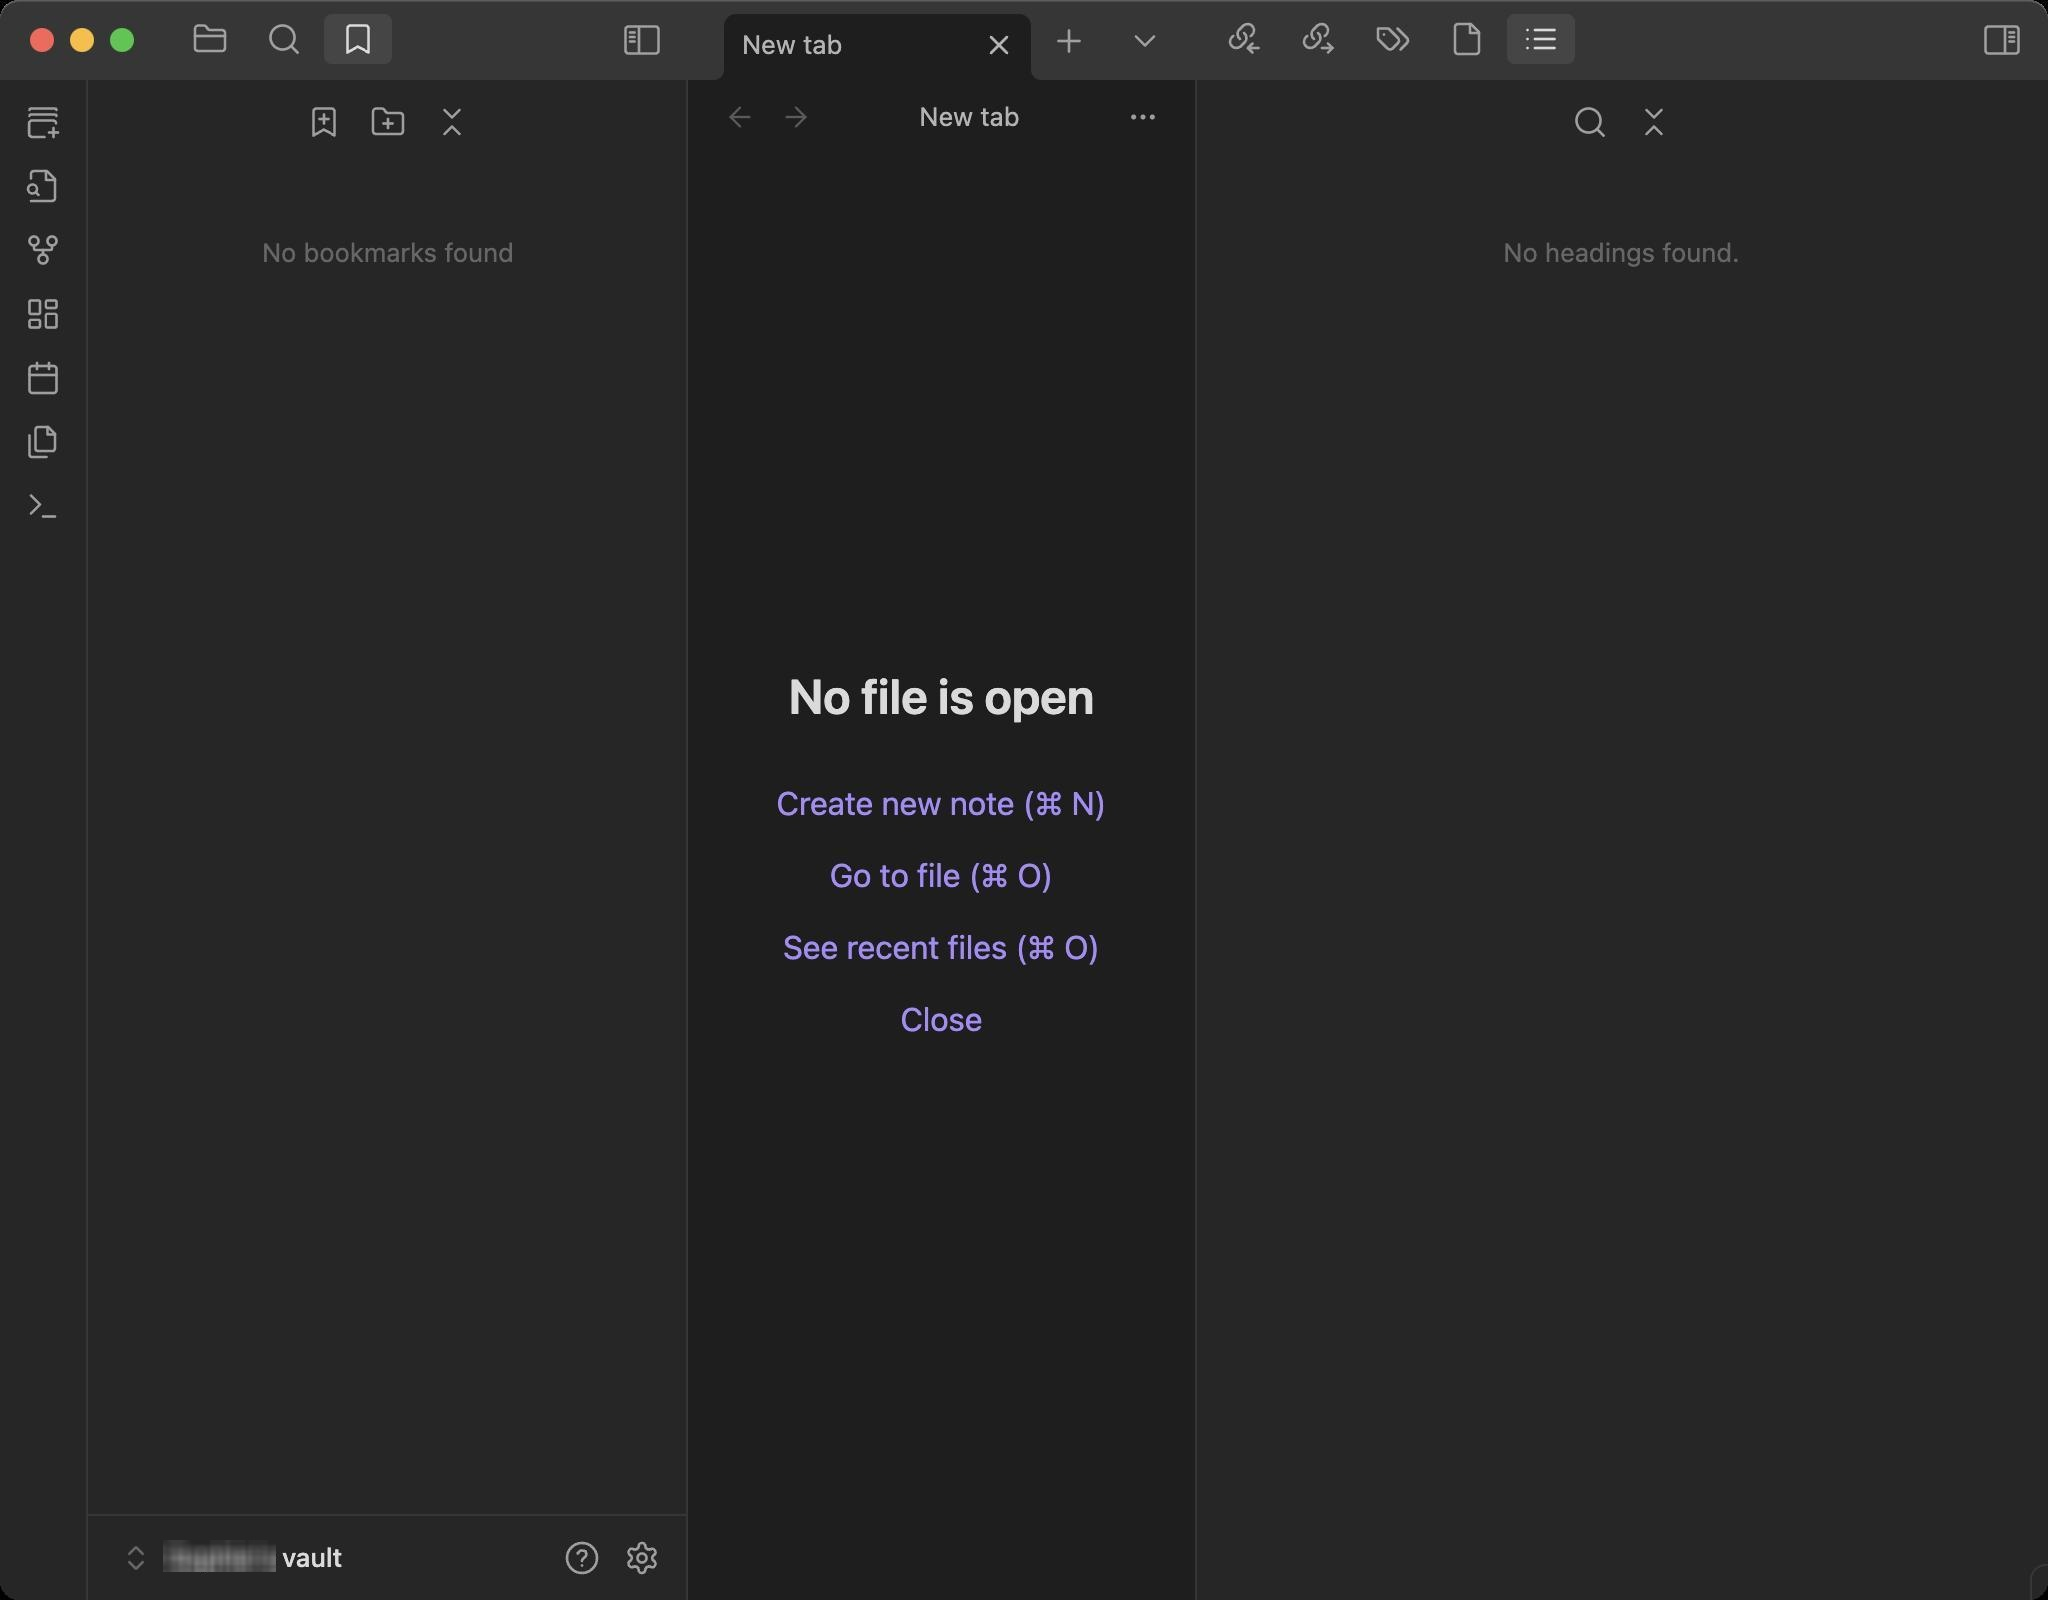
Accessibility tree:
{"name": "New_tab_-_Sophie's_vault_-_Obsidian_v1.6.7", "role": "AXWindow", "description": null, "role_description": "standard window", "value": null, "position": "325.00;113.00", "size": "1024;800", "children": [{"name": "", "role": "AXGroup", "description": "", "role_description": "group", "value": "", "position": "0.00;0.00", "size": "1024;800", "children": [{"name": "", "role": "AXGroup", "description": "", "role_description": "group", "value": "", "position": "0.00;0.00", "size": "1024;800", "children": [{"name": "", "role": "AXGroup", "description": "", "role_description": "group", "value": "", "position": "0.00;0.00", "size": "1024;800", "children": [{"name": "", "role": "AXGroup", "description": "", "role_description": "group", "value": "", "position": "0.00;0.00", "size": "1024;800", "children": [{"name": "New_tab_-_Sophie's_vault_-_Obsidian_v1.6.7", "role": "AXWebArea", "description": "", "role_description": "HTML content", "value": "", "position": "0.00;0.00", "size": "1024;800", "children": [{"name": "", "role": "AXGroup", "description": "", "role_description": "group", "value": "", "position": "0.00;0.00", "size": "1024;800", "children": [{"name": "", "role": "AXGroup", "description": "", "role_description": "group", "value": "", "position": "0.00;0.00", "size": "1024;800", "children": [{"name": "", "role": "AXGroup", "description": "", "role_description": "group", "value": "", "position": "0.00;0.00", "size": "1024;800", "children": [{"name": "", "role": "AXGroup", "description": "", "role_description": "group", "value": "", "position": "0.00;0.00", "size": "1024;800", "children": [{"name": "", "role": "AXGroup", "description": "", "role_description": "group", "value": "", "position": "0.00;40.00", "size": "44;760", "children": [{"name": "", "role": "AXGroup", "description": "Create new unique note", "role_description": "group", "value": "", "position": "7.00;48.00", "size": "30;26", "children": [{"name": "", "role": "AXImage", "description": "", "role_description": "image", "value": "", "position": "13.00;52.00", "size": "18;18", "children": []}]}, {"name": "", "role": "AXGroup", "description": "Open quick switcher", "role_description": "group", "value": "", "position": "7.00;80.00", "size": "30;26", "children": [{"name": "", "role": "AXImage", "description": "", "role_description": "image", "value": "", "position": "13.00;84.00", "size": "18;18", "children": []}]}, {"name": "", "role": "AXGroup", "description": "Open graph view", "role_description": "group", "value": "", "position": "7.00;112.00", "size": "30;26", "children": [{"name": "", "role": "AXImage", "description": "", "role_description": "image", "value": "", "position": "13.00;116.00", "size": "18;18", "children": []}]}, {"name": "", "role": "AXGroup", "description": "Create new canvas", "role_description": "group", "value": "", "position": "7.00;144.00", "size": "30;26", "children": [{"name": "", "role": "AXImage", "description": "", "role_description": "image", "value": "", "position": "13.00;148.00", "size": "18;18", "children": []}]}, {"name": "", "role": "AXGroup", "description": "Open today's daily note", "role_description": "group", "value": "", "position": "7.00;176.00", "size": "30;26", "children": [{"name": "", "role": "AXImage", "description": "", "role_description": "image", "value": "", "position": "13.00;180.00", "size": "18;18", "children": []}]}, {"name": "", "role": "AXGroup", "description": "Insert template", "role_description": "group", "value": "", "position": "7.00;208.00", "size": "30;26", "children": [{"name": "", "role": "AXImage", "description": "", "role_description": "image", "value": "", "position": "13.00;212.00", "size": "18;18", "children": []}]}, {"name": "", "role": "AXGroup", "description": "Open command palette", "role_description": "group", "value": "", "position": "7.00;240.00", "size": "30;26", "children": [{"name": "", "role": "AXImage", "description": "", "role_description": "image", "value": "", "position": "13.00;244.00", "size": "18;18", "children": []}]}]}, {"name": "", "role": "AXGroup", "description": "", "role_description": "group", "value": "", "position": "44.00;0.00", "size": "300;800", "children": [{"name": "", "role": "AXSplitter", "description": "", "role_description": "splitter", "value": "", "position": "341.00;0.00", "size": "3;800", "children": []}, {"name": "", "role": "AXGroup", "description": "", "role_description": "group", "value": "", "position": "52.00;767.00", "size": "220;25", "children": [{"name": "", "role": "AXImage", "description": "", "role_description": "image", "value": "", "position": "60.00;771.00", "size": "16;16", "children": []}, {"name": "", "role": "AXGroup", "description": "", "role_description": "group", "value": "", "position": "84.00;771.00", "size": "88;17", "children": [{"name": "", "role": "AXStaticText", "description": "", "role_description": "text", "value": "Sophie's vault", "position": "84.00;771.00", "size": "88;16", "children": []}]}]}, {"name": "", "role": "AXGroup", "description": "", "role_description": "group", "value": "", "position": "276.00;766.00", "size": "30;26", "children": [{"name": "", "role": "AXImage", "description": "", "role_description": "image", "value": "", "position": "282.00;770.00", "size": "18;18", "children": []}]}, {"name": "", "role": "AXGroup", "description": "", "role_description": "group", "value": "", "position": "306.00;766.00", "size": "30;26", "children": [{"name": "", "role": "AXImage", "description": "", "role_description": "image", "value": "", "position": "312.00;770.00", "size": "18;18", "children": []}]}, {"name": "", "role": "AXGroup", "description": "", "role_description": "group", "value": "", "position": "44.00;0.00", "size": "300;757", "children": [{"name": "", "role": "AXGroup", "description": "", "role_description": "group", "value": "", "position": "44.00;0.00", "size": "300;40", "children": [{"name": "", "role": "AXGroup", "description": "", "role_description": "group", "value": "", "position": "88.00;6.00", "size": "108;33", "children": [{"name": "", "role": "AXGroup", "description": "Files", "role_description": "group", "value": "", "position": "88.00;7.00", "size": "34;25", "children": [{"name": "", "role": "AXGroup", "description": "", "role_description": "group", "value": "", "position": "88.00;7.00", "size": "34;25", "children": [{"name": "", "role": "AXImage", "description": "", "role_description": "image", "value": "", "position": "96.00;11.00", "size": "18;18", "children": []}]}]}, {"name": "", "role": "AXGroup", "description": "Search", "role_description": "group", "value": "", "position": "125.00;7.00", "size": "34;25", "children": [{"name": "", "role": "AXGroup", "description": "", "role_description": "group", "value": "", "position": "125.00;7.00", "size": "34;25", "children": [{"name": "", "role": "AXImage", "description": "", "role_description": "image", "value": "", "position": "133.00;11.00", "size": "18;18", "children": []}]}]}, {"name": "", "role": "AXGroup", "description": "Bookmarks", "role_description": "group", "value": "", "position": "162.00;7.00", "size": "34;25", "children": [{"name": "", "role": "AXGroup", "description": "", "role_description": "group", "value": "", "position": "162.00;7.00", "size": "34;25", "children": [{"name": "", "role": "AXImage", "description": "", "role_description": "image", "value": "", "position": "170.00;11.00", "size": "18;18", "children": []}]}]}]}, {"name": "", "role": "AXGroup", "description": "", "role_description": "group", "value": "", "position": "306.00;0.00", "size": "30;39", "children": [{"name": "", "role": "AXGroup", "description": "", "role_description": "group", "value": "", "position": "306.00;8.00", "size": "30;24", "children": [{"name": "", "role": "AXImage", "description": "", "role_description": "image", "value": "", "position": "312.00;11.00", "size": "18;18", "children": []}]}]}]}, {"name": "", "role": "AXGroup", "description": "", "role_description": "group", "value": "", "position": "44.00;40.00", "size": "300;717", "children": [{"name": "", "role": "AXGroup", "description": "", "role_description": "group", "value": "", "position": "44.00;40.00", "size": "300;717", "children": [{"name": "", "role": "AXGroup", "description": "", "role_description": "group", "value": "", "position": "44.00;40.00", "size": "300;717", "children": [{"name": "", "role": "AXGroup", "description": "Bookmark the active tab...", "role_description": "group", "value": "", "position": "147.00;48.00", "size": "30;26", "children": [{"name": "", "role": "AXImage", "description": "", "role_description": "image", "value": "", "position": "153.00;52.00", "size": "18;18", "children": []}]}, {"name": "", "role": "AXGroup", "description": "New group", "role_description": "group", "value": "", "position": "179.00;48.00", "size": "30;26", "children": [{"name": "", "role": "AXImage", "description": "", "role_description": "image", "value": "", "position": "185.00;52.00", "size": "18;18", "children": []}]}, {"name": "", "role": "AXGroup", "description": "Collapse all", "role_description": "group", "value": "", "position": "211.00;48.00", "size": "30;26", "children": [{"name": "", "role": "AXImage", "description": "", "role_description": "image", "value": "", "position": "217.00;52.00", "size": "18;18", "children": []}]}, {"name": "", "role": "AXGroup", "description": "", "role_description": "group", "value": "", "position": "44.00;82.00", "size": "300;675", "children": [{"name": "", "role": "AXGroup", "description": "", "role_description": "group", "value": "", "position": "56.00;94.00", "size": "276;65", "children": [{"name": "", "role": "AXStaticText", "description": "", "role_description": "text", "value": "No bookmarks found", "position": "131.00;119.00", "size": "126;15", "children": []}]}]}]}]}]}]}]}, {"name": "", "role": "AXGroup", "description": "", "role_description": "group", "value": "", "position": "344.00;0.00", "size": "254;800", "children": [{"name": "", "role": "AXGroup", "description": "", "role_description": "group", "value": "", "position": "344.00;0.00", "size": "254;800", "children": [{"name": "", "role": "AXGroup", "description": "", "role_description": "group", "value": "", "position": "344.00;0.00", "size": "254;40", "children": [{"name": "", "role": "AXGroup", "description": "", "role_description": "group", "value": "", "position": "347.00;6.00", "size": "184;34", "children": [{"name": "", "role": "AXGroup", "description": "New tab", "role_description": "group", "value": "", "position": "362.00;7.00", "size": "154;33", "children": [{"name": "", "role": "AXGroup", "description": "", "role_description": "group", "value": "", "position": "365.00;8.00", "size": "148;29", "children": [{"name": "", "role": "AXGroup", "description": "", "role_description": "group", "value": "", "position": "371.00;14.00", "size": "117;17", "children": [{"name": "", "role": "AXStaticText", "description": "", "role_description": "text", "value": "New tab", "position": "371.00;14.00", "size": "51;16", "children": []}]}, {"name": "", "role": "AXGroup", "description": "Close", "role_description": "group", "value": "", "position": "490.00;12.00", "size": "20;21", "children": [{"name": "", "role": "AXImage", "description": "", "role_description": "image", "value": "", "position": "492.00;14.00", "size": "16;17", "children": []}]}]}]}]}, {"name": "", "role": "AXGroup", "description": "", "role_description": "group", "value": "", "position": "522.00;0.00", "size": "26;39", "children": [{"name": "", "role": "AXGroup", "description": "New tab", "role_description": "group", "value": "", "position": "522.00;8.00", "size": "26;26", "children": [{"name": "", "role": "AXImage", "description": "", "role_description": "image", "value": "", "position": "526.00;12.00", "size": "18;18", "children": []}]}]}, {"name": "", "role": "AXGroup", "description": "", "role_description": "group", "value": "", "position": "560.00;0.00", "size": "26;39", "children": [{"name": "", "role": "AXGroup", "description": "", "role_description": "group", "value": "", "position": "560.00;8.00", "size": "26;26", "children": [{"name": "", "role": "AXImage", "description": "", "role_description": "image", "value": "", "position": "564.00;12.00", "size": "18;18", "children": []}]}]}]}, {"name": "", "role": "AXGroup", "description": "", "role_description": "group", "value": "", "position": "344.00;40.00", "size": "254;760", "children": [{"name": "", "role": "AXGroup", "description": "", "role_description": "group", "value": "", "position": "344.00;40.00", "size": "254;760", "children": [{"name": "", "role": "AXGroup", "description": "", "role_description": "group", "value": "", "position": "344.00;40.00", "size": "254;760", "children": [{"name": "", "role": "AXGroup", "description": "", "role_description": "group", "value": "", "position": "344.00;40.00", "size": "254;38", "children": [{"name": "", "role": "AXButton", "description": "Navigate back", "role_description": "button", "value": "", "position": "356.00;46.00", "size": "28;25", "children": [{"name": "", "role": "AXImage", "description": "", "role_description": "image", "value": "", "position": "362.00;50.00", "size": "16;17", "children": []}]}, {"name": "", "role": "AXButton", "description": "Navigate forward", "role_description": "button", "value": "", "position": "384.00;46.00", "size": "28;25", "children": [{"name": "", "role": "AXImage", "description": "", "role_description": "image", "value": "", "position": "390.00;50.00", "size": "16;17", "children": []}]}, {"name": "", "role": "AXGroup", "description": "", "role_description": "group", "value": "", "position": "420.00;40.00", "size": "130;37", "children": [{"name": "", "role": "AXGroup", "description": "", "role_description": "group", "value": "", "position": "460.00;50.00", "size": "50;17", "children": [{"name": "", "role": "AXStaticText", "description": "", "role_description": "text", "value": "New tab", "position": "460.00;51.00", "size": "50;15", "children": []}]}]}, {"name": "", "role": "AXButton", "description": "More options", "role_description": "button", "value": "", "position": "558.00;46.00", "size": "28;25", "children": [{"name": "", "role": "AXImage", "description": "", "role_description": "image", "value": "", "position": "564.00;50.00", "size": "16;17", "children": []}]}]}, {"name": "", "role": "AXGroup", "description": "", "role_description": "group", "value": "", "position": "344.00;78.00", "size": "254;722", "children": [{"name": "", "role": "AXGroup", "description": "", "role_description": "group", "value": "", "position": "344.00;40.00", "size": "254;760", "children": [{"name": "", "role": "AXGroup", "description": "", "role_description": "group", "value": "", "position": "388.00;332.00", "size": "166;32", "children": [{"name": "", "role": "AXStaticText", "description": "", "role_description": "text", "value": "No file is open", "position": "394.00;334.00", "size": "154;28", "children": []}]}, {"name": "", "role": "AXGroup", "description": "", "role_description": "group", "value": "", "position": "388.00;384.00", "size": "166;36", "children": [{"name": "", "role": "AXStaticText", "description": "", "role_description": "text", "value": "Create new note (⌘ N)", "position": "388.00;392.00", "size": "166;20", "children": []}]}, {"name": "", "role": "AXGroup", "description": "", "role_description": "group", "value": "", "position": "388.00;420.00", "size": "166;36", "children": [{"name": "", "role": "AXStaticText", "description": "", "role_description": "text", "value": "Go to file (⌘ O)", "position": "415.00;428.00", "size": "112;20", "children": []}]}, {"name": "", "role": "AXGroup", "description": "", "role_description": "group", "value": "", "position": "388.00;456.00", "size": "166;36", "children": [{"name": "", "role": "AXStaticText", "description": "", "role_description": "text", "value": "See recent files (⌘ O)", "position": "392.00;464.00", "size": "158;20", "children": []}]}, {"name": "", "role": "AXGroup", "description": "", "role_description": "group", "value": "", "position": "388.00;492.00", "size": "166;36", "children": [{"name": "", "role": "AXStaticText", "description": "", "role_description": "text", "value": "Close", "position": "450.00;500.00", "size": "42;20", "children": []}]}]}]}]}]}]}]}]}, {"name": "", "role": "AXGroup", "description": "", "role_description": "group", "value": "", "position": "598.00;0.00", "size": "426;800", "children": [{"name": "", "role": "AXSplitter", "description": "", "role_description": "splitter", "value": "", "position": "598.00;0.00", "size": "3;800", "children": []}, {"name": "", "role": "AXGroup", "description": "", "role_description": "group", "value": "", "position": "598.00;0.00", "size": "426;800", "children": [{"name": "", "role": "AXGroup", "description": "", "role_description": "group", "value": "", "position": "598.00;0.00", "size": "426;40", "children": [{"name": "", "role": "AXGroup", "description": "", "role_description": "group", "value": "", "position": "606.00;6.00", "size": "182;33", "children": [{"name": "", "role": "AXGroup", "description": "Backlinks", "role_description": "group", "value": "", "position": "606.00;7.00", "size": "34;25", "children": [{"name": "", "role": "AXGroup", "description": "", "role_description": "group", "value": "", "position": "606.00;7.00", "size": "34;25", "children": [{"name": "", "role": "AXGroup", "description": "", "role_description": "group", "value": "", "position": "614.00;11.00", "size": "18;18", "children": [{"name": "", "role": "AXImage", "description": "", "role_description": "image", "value": "", "position": "614.00;11.00", "size": "18;18", "children": []}]}]}]}, {"name": "", "role": "AXGroup", "description": "Outgoing links", "role_description": "group", "value": "", "position": "643.00;7.00", "size": "34;25", "children": [{"name": "", "role": "AXGroup", "description": "", "role_description": "group", "value": "", "position": "643.00;7.00", "size": "34;25", "children": [{"name": "", "role": "AXGroup", "description": "", "role_description": "group", "value": "", "position": "651.00;11.00", "size": "18;18", "children": [{"name": "", "role": "AXImage", "description": "", "role_description": "image", "value": "", "position": "651.00;11.00", "size": "18;18", "children": []}]}]}]}, {"name": "", "role": "AXGroup", "description": "Tags", "role_description": "group", "value": "", "position": "680.00;7.00", "size": "34;25", "children": [{"name": "", "role": "AXGroup", "description": "", "role_description": "group", "value": "", "position": "680.00;7.00", "size": "34;25", "children": [{"name": "", "role": "AXGroup", "description": "", "role_description": "group", "value": "", "position": "688.00;11.00", "size": "18;18", "children": [{"name": "", "role": "AXImage", "description": "", "role_description": "image", "value": "", "position": "688.00;11.00", "size": "18;18", "children": []}]}]}]}, {"name": "", "role": "AXGroup", "description": "Paper sketch", "role_description": "group", "value": "", "position": "717.00;7.00", "size": "34;25", "children": [{"name": "", "role": "AXGroup", "description": "", "role_description": "group", "value": "", "position": "717.00;7.00", "size": "34;25", "children": [{"name": "", "role": "AXImage", "description": "", "role_description": "image", "value": "", "position": "725.00;11.00", "size": "18;18", "children": []}]}]}, {"name": "", "role": "AXGroup", "description": "Outline", "role_description": "group", "value": "", "position": "754.00;7.00", "size": "34;25", "children": [{"name": "", "role": "AXGroup", "description": "", "role_description": "group", "value": "", "position": "754.00;7.00", "size": "34;25", "children": [{"name": "", "role": "AXImage", "description": "", "role_description": "image", "value": "", "position": "762.00;11.00", "size": "18;18", "children": []}]}]}]}, {"name": "", "role": "AXGroup", "description": "", "role_description": "group", "value": "", "position": "986.00;0.00", "size": "38;39", "children": [{"name": "", "role": "AXGroup", "description": "", "role_description": "group", "value": "", "position": "986.00;8.00", "size": "30;24", "children": [{"name": "", "role": "AXImage", "description": "", "role_description": "image", "value": "", "position": "992.00;11.00", "size": "18;18", "children": []}]}]}]}, {"name": "", "role": "AXGroup", "description": "", "role_description": "group", "value": "", "position": "598.00;40.00", "size": "426;760", "children": [{"name": "", "role": "AXGroup", "description": "", "role_description": "group", "value": "", "position": "598.00;40.00", "size": "426;760", "children": [{"name": "", "role": "AXGroup", "description": "", "role_description": "group", "value": "", "position": "598.00;40.00", "size": "426;760", "children": [{"name": "", "role": "AXGroup", "description": "Show search filter", "role_description": "group", "value": "", "position": "780.00;48.00", "size": "30;26", "children": [{"name": "", "role": "AXImage", "description": "", "role_description": "image", "value": "", "position": "786.00;52.00", "size": "18;18", "children": []}]}, {"name": "", "role": "AXGroup", "description": "Collapse all", "role_description": "group", "value": "", "position": "812.00;48.00", "size": "30;26", "children": [{"name": "", "role": "AXImage", "description": "", "role_description": "image", "value": "", "position": "818.00;52.00", "size": "18;18", "children": []}]}, {"name": "", "role": "AXGroup", "description": "", "role_description": "group", "value": "", "position": "598.00;82.00", "size": "426;718", "children": [{"name": "", "role": "AXGroup", "description": "", "role_description": "group", "value": "", "position": "610.00;94.00", "size": "402;65", "children": [{"name": "", "role": "AXStaticText", "description": "", "role_description": "text", "value": "No headings found.", "position": "752.00;119.00", "size": "118;15", "children": []}]}]}]}]}]}]}]}]}]}, {"name": "", "role": "AXGroup", "description": "", "role_description": "group", "value": "", "position": "1015.00;782.00", "size": "9;18", "children": []}]}]}]}]}]}]}]}, {"name": null, "role": "AXButton", "description": null, "role_description": "close button", "value": null, "position": "14.00;12.00", "size": "14;16", "children": []}, {"name": null, "role": "AXButton", "description": null, "role_description": "full screen button", "value": null, "position": "54.00;12.00", "size": "14;16", "children": [{"name": null, "role": "AXGroup", "description": null, "role_description": "group", "value": null, "position": "54.00;12.00", "size": "14;16", "children": [{"name": null, "role": "AXGroup", "description": null, "role_description": "group", "value": null, "position": "54.00;12.00", "size": "14;16", "children": []}]}]}, {"name": null, "role": "AXButton", "description": null, "role_description": "minimize button", "value": null, "position": "34.00;12.00", "size": "14;16", "children": []}]}